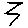
Label: zigzag